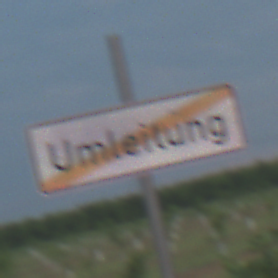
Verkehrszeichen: EndeDerUmleitungsankuendigung
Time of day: SunriseSunset
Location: Outdoor (Nature)
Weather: PartlyCloudy
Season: NotSpecified
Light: Natural